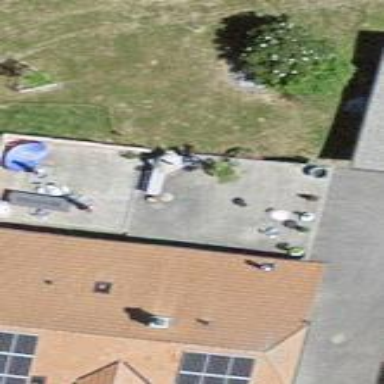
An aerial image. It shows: Garage building.